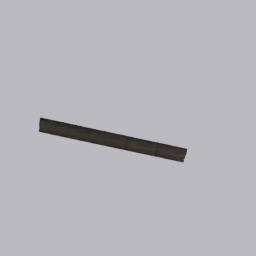
Label: architecture